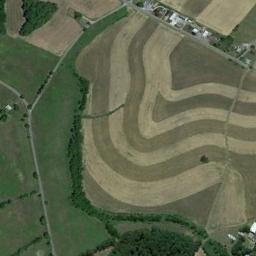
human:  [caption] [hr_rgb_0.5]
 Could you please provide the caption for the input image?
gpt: The bare and green terrace is next to some houses and trees .

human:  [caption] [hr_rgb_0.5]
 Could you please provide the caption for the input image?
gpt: There are no crops on the terraces in the picture .

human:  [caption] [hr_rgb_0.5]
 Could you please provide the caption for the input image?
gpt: The terraces are surrounded by trees .

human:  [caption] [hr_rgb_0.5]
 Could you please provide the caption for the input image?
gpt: Many roads and buildings next to many irregularly shaped green fields .

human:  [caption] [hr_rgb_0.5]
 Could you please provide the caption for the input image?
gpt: The terraces are beside a green meadow .